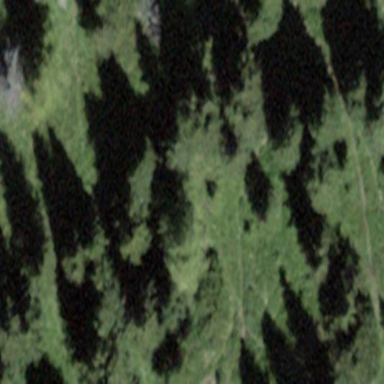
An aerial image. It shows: Forest area.